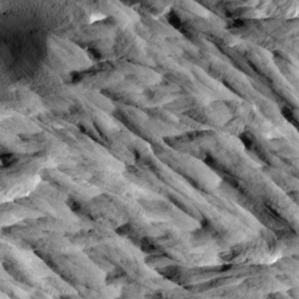
Label: non_frost